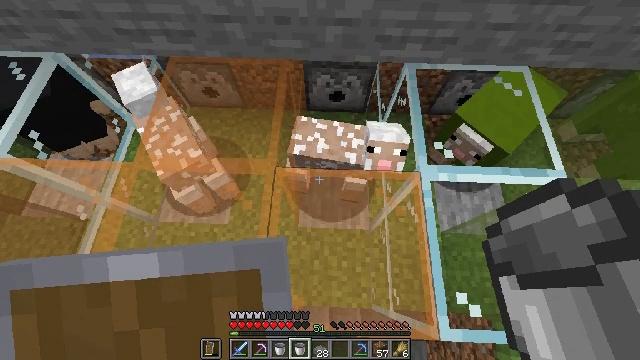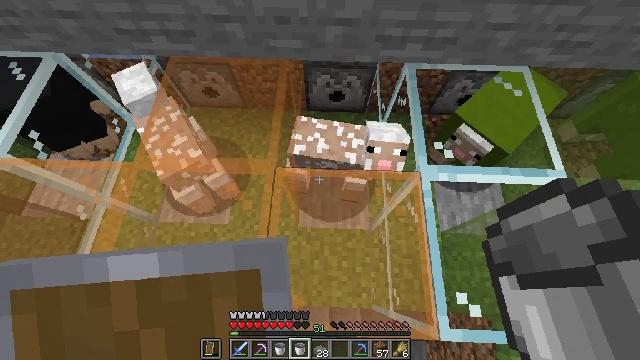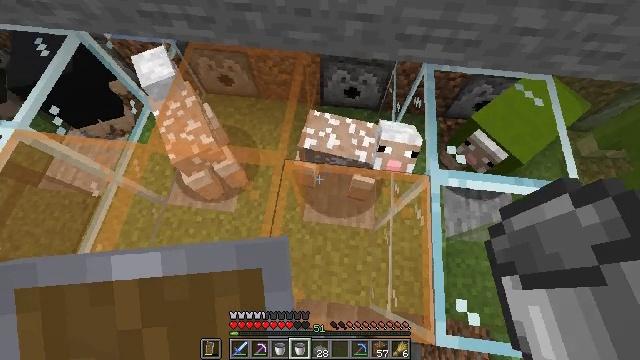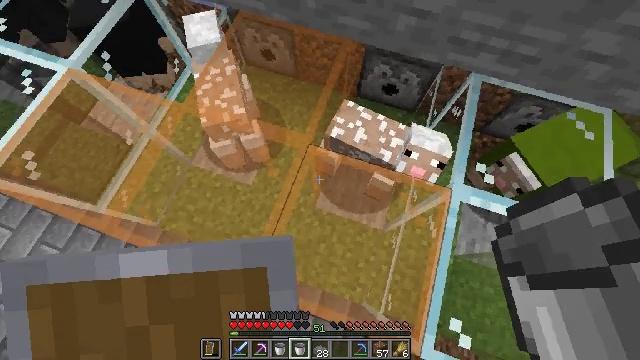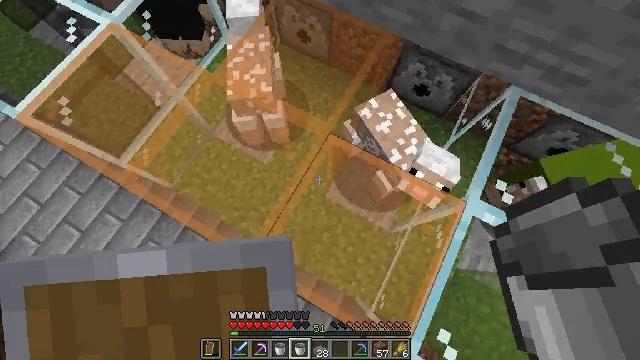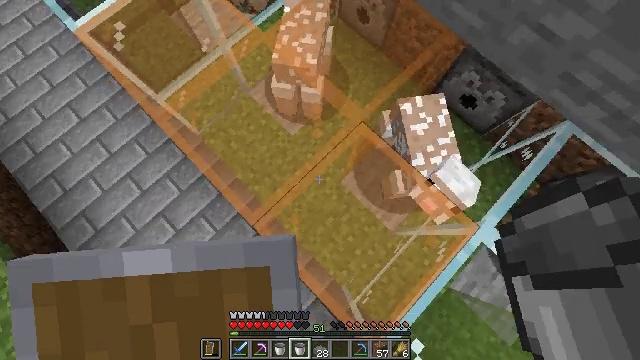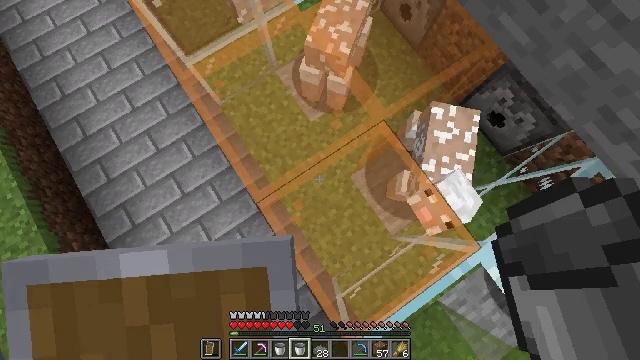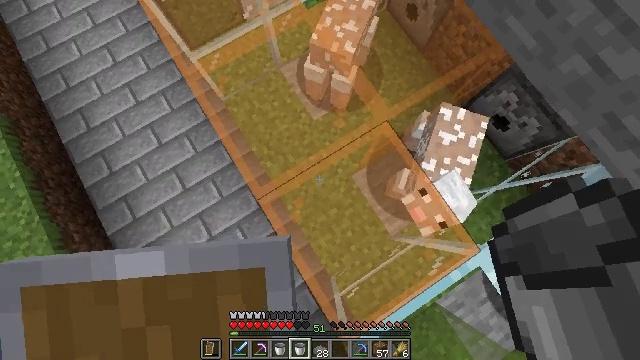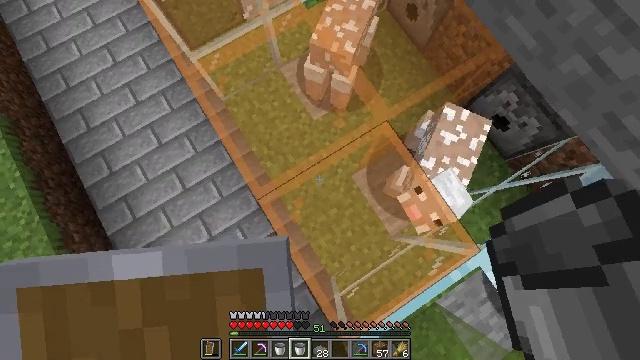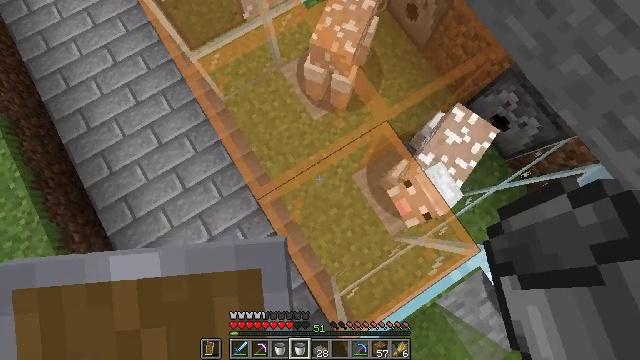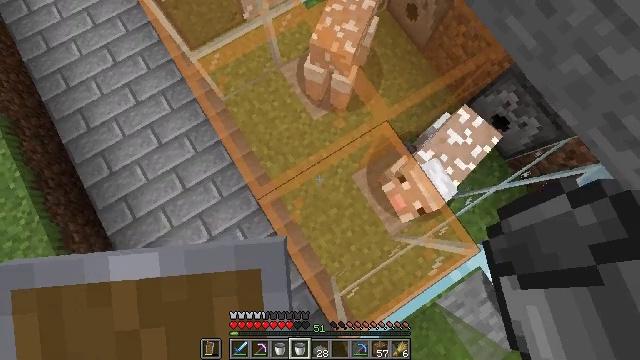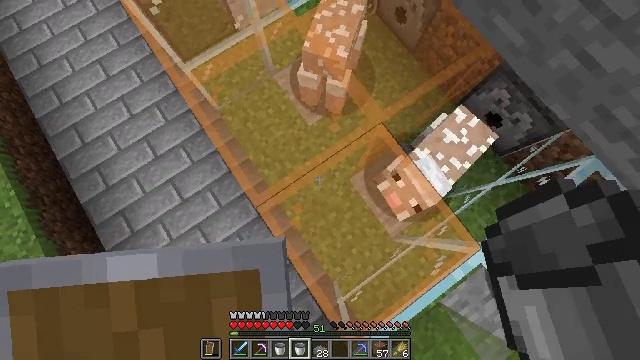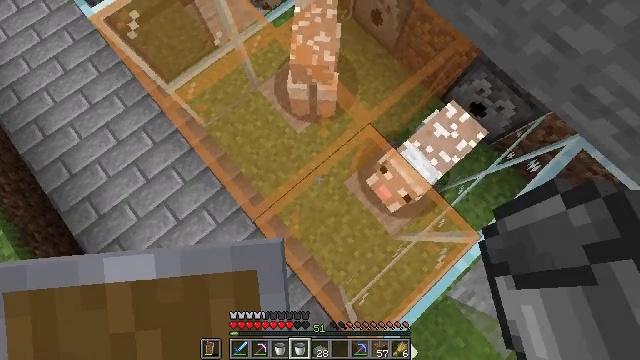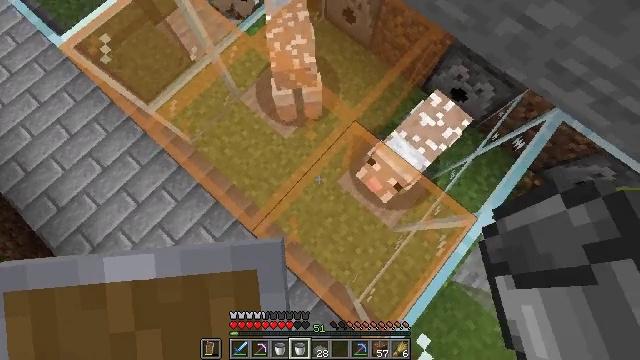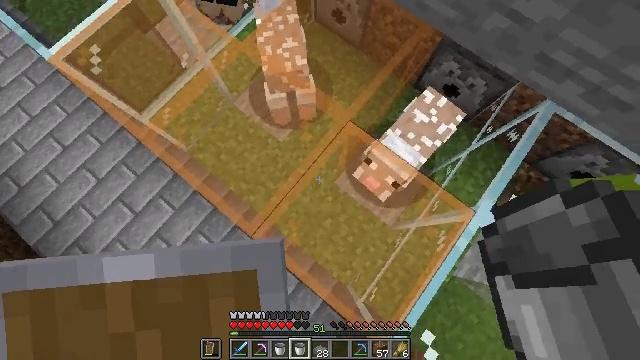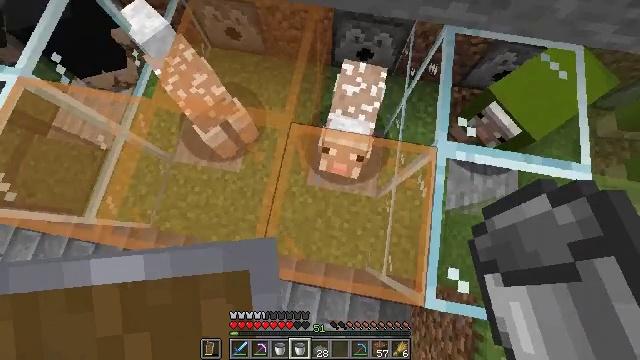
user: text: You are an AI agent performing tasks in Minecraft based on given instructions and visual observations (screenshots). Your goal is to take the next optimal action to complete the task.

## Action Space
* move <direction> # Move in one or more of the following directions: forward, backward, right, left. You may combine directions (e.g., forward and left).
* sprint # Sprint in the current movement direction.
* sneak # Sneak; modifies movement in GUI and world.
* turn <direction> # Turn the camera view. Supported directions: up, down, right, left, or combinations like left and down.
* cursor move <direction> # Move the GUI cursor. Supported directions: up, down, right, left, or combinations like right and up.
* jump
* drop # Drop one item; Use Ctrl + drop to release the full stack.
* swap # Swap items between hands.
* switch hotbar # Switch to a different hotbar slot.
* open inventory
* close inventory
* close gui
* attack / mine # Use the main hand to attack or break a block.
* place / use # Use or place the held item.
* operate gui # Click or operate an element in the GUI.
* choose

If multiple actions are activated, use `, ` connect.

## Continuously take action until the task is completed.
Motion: motion action
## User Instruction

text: Gather the stone brick slab for your inventory.
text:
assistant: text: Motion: no_op
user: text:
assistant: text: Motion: turn left and down
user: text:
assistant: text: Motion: turn left and down
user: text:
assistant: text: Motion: turn left and down
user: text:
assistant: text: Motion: turn left and down
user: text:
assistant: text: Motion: turn left and down
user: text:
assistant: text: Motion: turn left
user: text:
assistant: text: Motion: no_op
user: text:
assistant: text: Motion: no_op
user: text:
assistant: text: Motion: no_op
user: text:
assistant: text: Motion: turn right and up
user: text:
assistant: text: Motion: turn right and up
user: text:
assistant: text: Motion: turn right
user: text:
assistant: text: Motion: turn right
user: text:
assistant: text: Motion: turn right
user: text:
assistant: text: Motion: turn right
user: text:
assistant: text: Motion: turn right
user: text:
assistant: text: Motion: turn right
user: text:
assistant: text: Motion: turn right
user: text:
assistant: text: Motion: turn right
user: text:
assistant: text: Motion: turn right
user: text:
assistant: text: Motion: move back
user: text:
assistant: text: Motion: move back
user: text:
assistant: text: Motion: move back
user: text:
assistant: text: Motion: move back
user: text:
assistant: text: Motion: move back
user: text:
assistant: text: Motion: move back
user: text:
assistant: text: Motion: move back
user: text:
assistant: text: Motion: no_op
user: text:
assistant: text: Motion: no_op